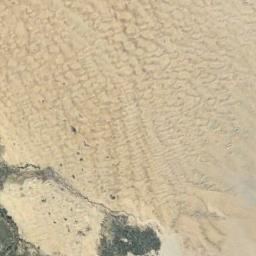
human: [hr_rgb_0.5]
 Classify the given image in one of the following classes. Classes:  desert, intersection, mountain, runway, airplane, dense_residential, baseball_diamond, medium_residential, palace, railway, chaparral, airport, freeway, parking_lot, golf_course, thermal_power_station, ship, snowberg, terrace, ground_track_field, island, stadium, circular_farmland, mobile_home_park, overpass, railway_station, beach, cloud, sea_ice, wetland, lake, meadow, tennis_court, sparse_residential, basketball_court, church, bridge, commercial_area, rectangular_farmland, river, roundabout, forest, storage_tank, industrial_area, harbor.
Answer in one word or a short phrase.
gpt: desert